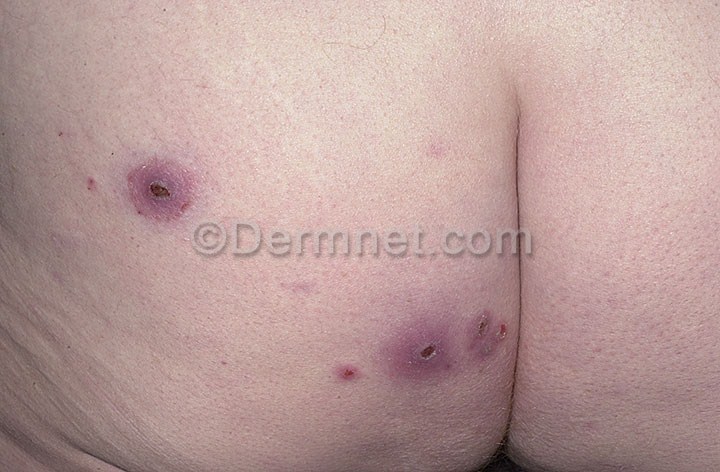
Disease: Cellulitis Impetigo and other Bacterial Infections